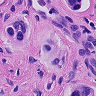
Metastatic tissue present: yes